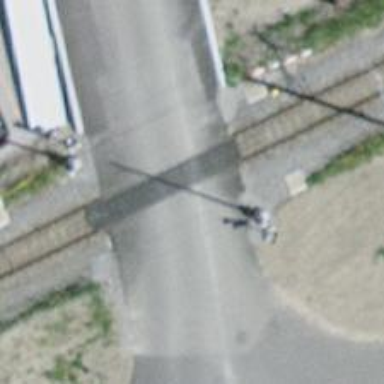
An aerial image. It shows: Level crossing at the railway with full barrier.